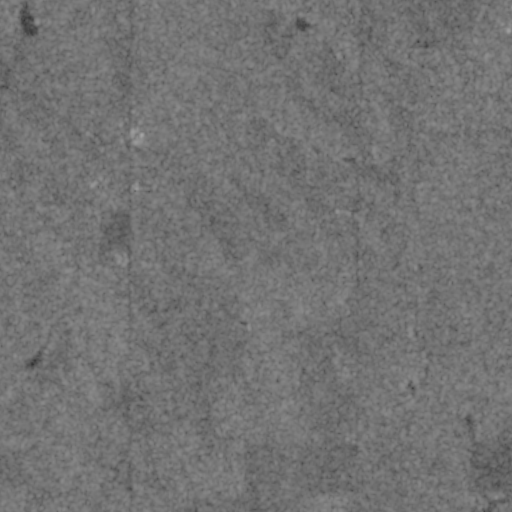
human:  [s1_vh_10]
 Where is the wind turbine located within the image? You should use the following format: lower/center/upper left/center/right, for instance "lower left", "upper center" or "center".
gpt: The wind turbine is located in the center right of the image.
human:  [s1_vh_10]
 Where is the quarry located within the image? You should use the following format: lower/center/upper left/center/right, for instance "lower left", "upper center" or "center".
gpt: There is no quarry in the image.

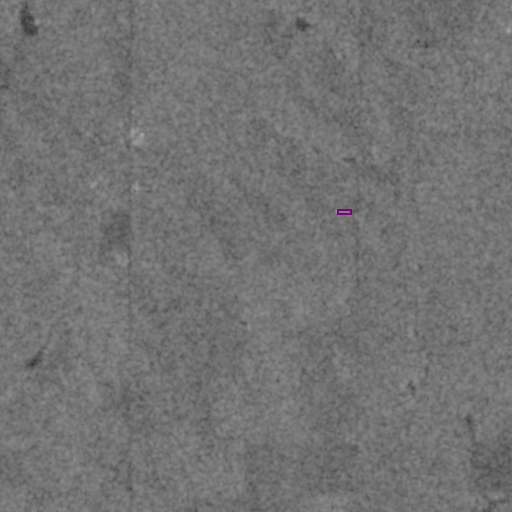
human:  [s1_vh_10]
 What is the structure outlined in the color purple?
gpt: The structure outlined in purple is a building.
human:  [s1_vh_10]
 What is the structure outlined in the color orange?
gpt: There is no orange outline.